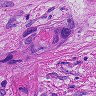
Metastatic tissue present: yes